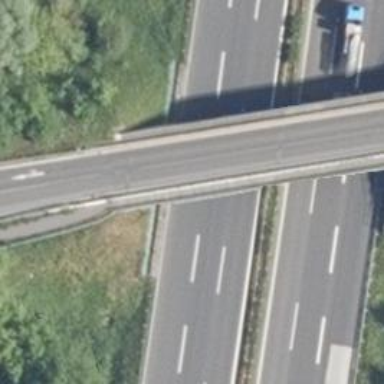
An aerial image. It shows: Footway road made of asphalt leading to bridge.